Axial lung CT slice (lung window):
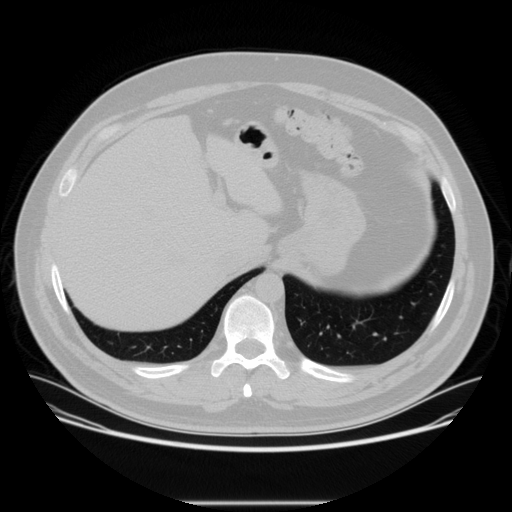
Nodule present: no